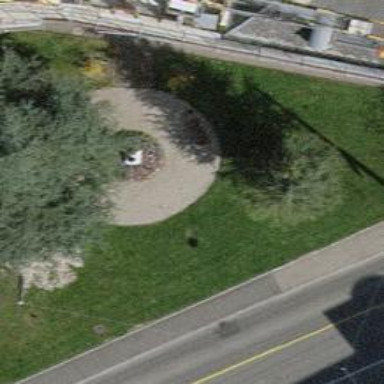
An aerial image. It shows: Statue is featured in the image.